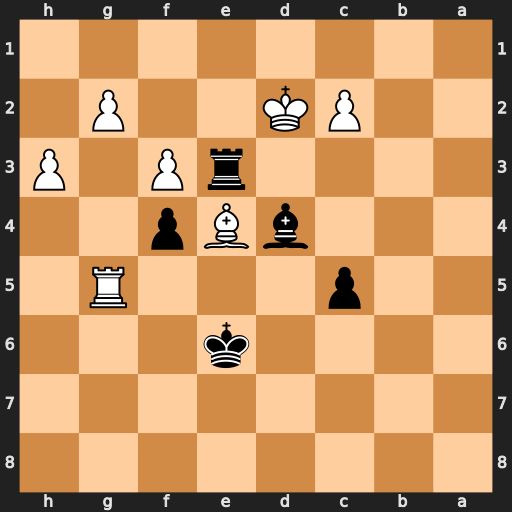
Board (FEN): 8/8/4k3/2p3R1/3bBp2/4rP1P/2PK2P1/8
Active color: b
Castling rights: -
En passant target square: -
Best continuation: Bc3+ Kc1 Re1#